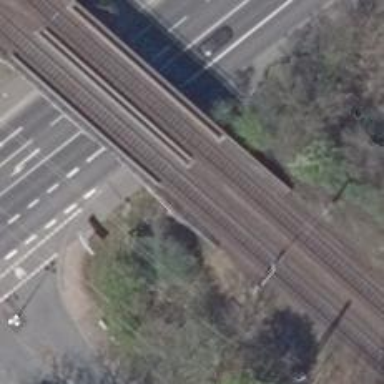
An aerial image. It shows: Bridge over electrified railway with contact lines.